Question: You can see the slider by heading to: <URL> and clicking "Get started now".

The code (I believe) is the following:
'''
if(@$value['type'] == "percentage"){
$array = wb_spc_form_element_select_percentage();
$array["#title"] = $value['title'];
$array['#attributes']['class'] = array("wb_spc_percentage");
$array['#default_value'] = empty($form_state['storage']['values']['step1'][$key]) ? '' : $form_state['storage']['values']['step1'][$key];
'''
The custom module has a few other sliders, you can see the full code at: <URL>
In the HTML field you see: .module and in CSS field you can see values.php
Many thanks,
Sam
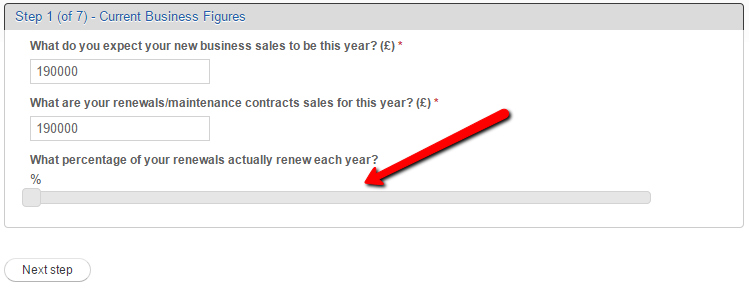
Answer: Okay I figured it out.
On line 172 of my JSFiddle you'll see the following:
'''
if(@$value['type'] == "percentage"){
$array = wb_spc_form_element_select_percentage();
$array["#title"] = $value['title'];
$array['#attributes']['class'] = array("wb_spc_percentage");
$array['#default_value'] = empty($form_state['storage']['values']['step1'][$key]) ? '50' : $form_state['storage']['values']['step1'][$key];
'''
It was as simple as adding in '50' into the quote marks.
Worked a treat! Thanks for all your answers,
Sam